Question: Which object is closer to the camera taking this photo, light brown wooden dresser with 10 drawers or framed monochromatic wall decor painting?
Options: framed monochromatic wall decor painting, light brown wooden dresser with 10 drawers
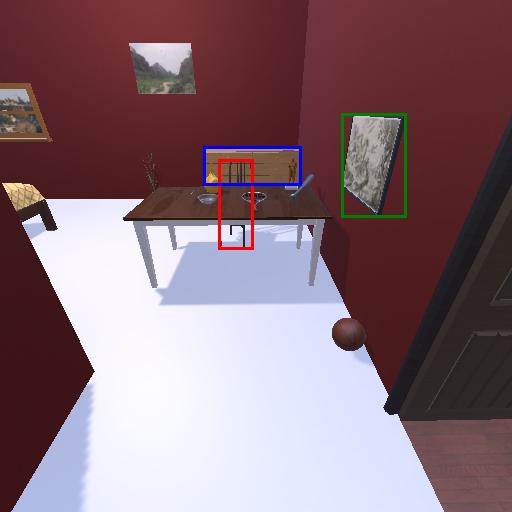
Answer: framed monochromatic wall decor painting